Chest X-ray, AP view. Patient: 9 years old, sex M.
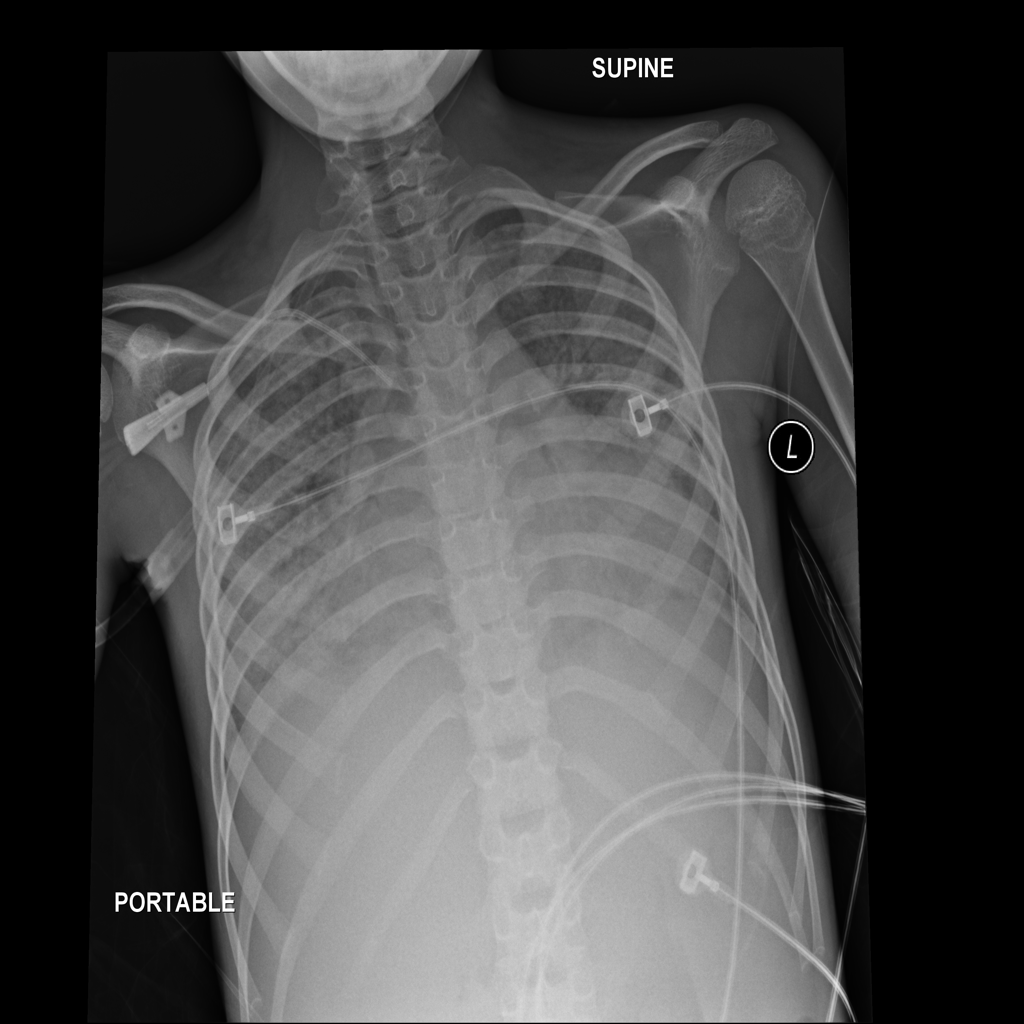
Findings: Cardiomegaly, Effusion, Infiltration